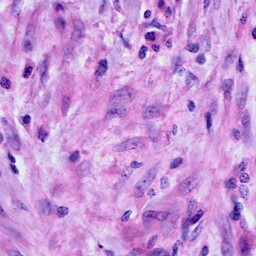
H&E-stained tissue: Cervix